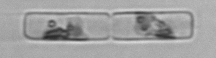
Label: Guinardia_delicatula